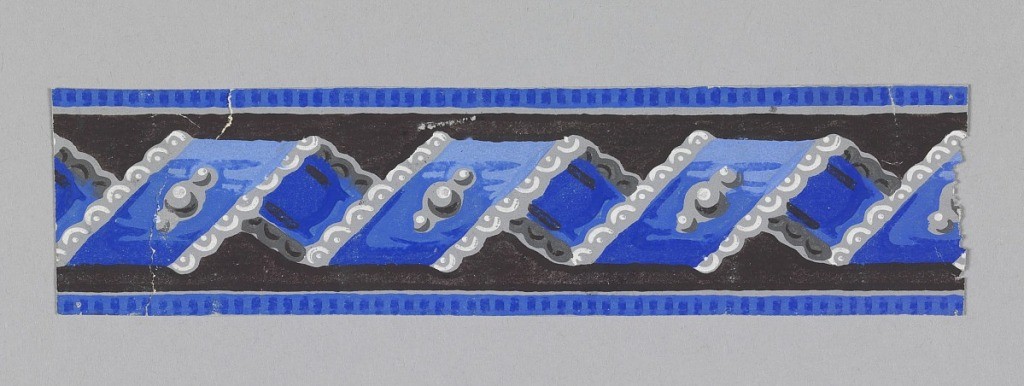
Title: Border
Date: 1850–80
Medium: Block-printed on machine-made paper
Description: Blue twisted ribbon on black ground, with grey scalloping.

H# 627